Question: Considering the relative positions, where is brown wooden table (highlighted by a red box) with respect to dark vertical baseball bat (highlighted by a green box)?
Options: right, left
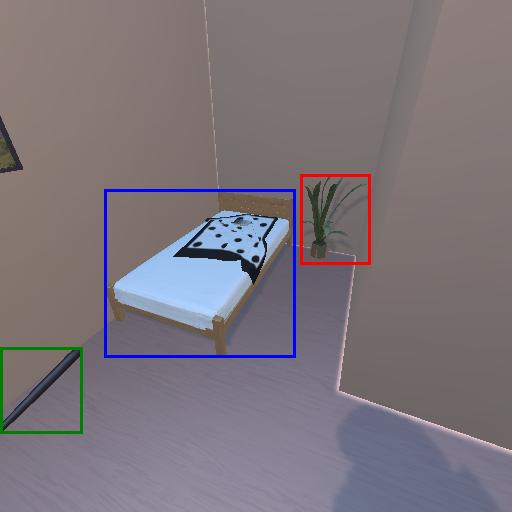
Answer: right